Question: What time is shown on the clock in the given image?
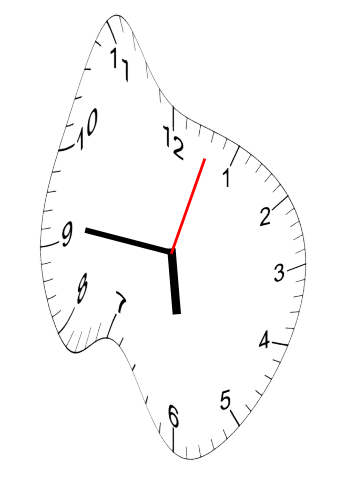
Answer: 05:46:03